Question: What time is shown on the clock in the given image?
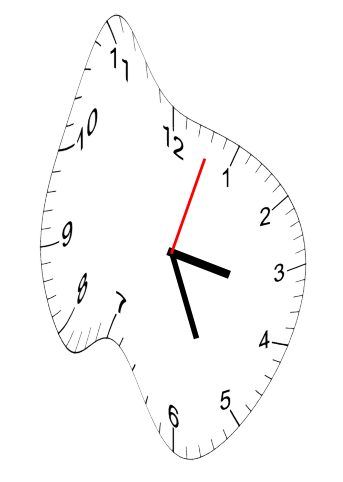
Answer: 03:26:03